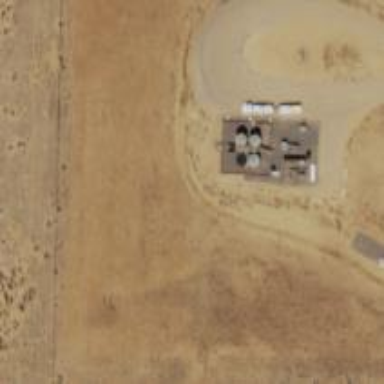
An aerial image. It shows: Storage tank with man-made structure.